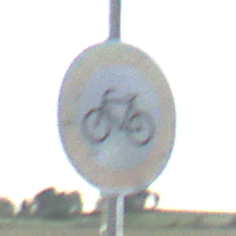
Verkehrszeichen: VerbotRadverkehr
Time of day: Night
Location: Outdoor (Nature)
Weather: Clear
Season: NotSpecified
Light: Natural